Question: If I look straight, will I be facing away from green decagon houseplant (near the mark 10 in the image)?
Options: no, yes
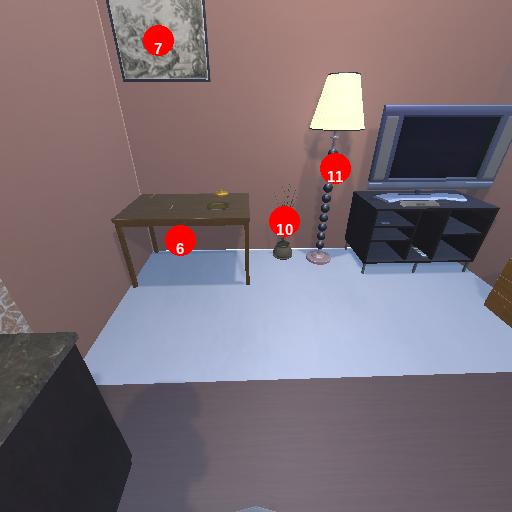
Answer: no